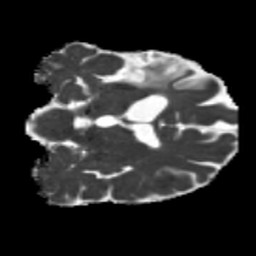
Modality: MD
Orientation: coronal
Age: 41
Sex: male
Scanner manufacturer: siemens
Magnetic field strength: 3 T
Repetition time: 5.25 s
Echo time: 0.08 s